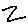
Label: zigzag